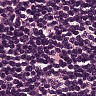
Metastatic tissue present: no